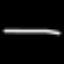
Label: line